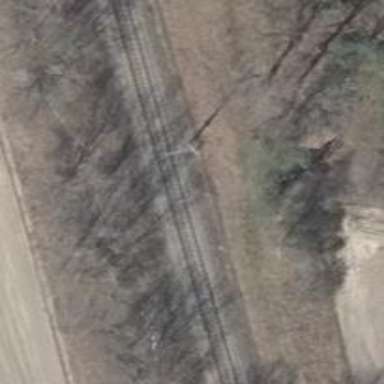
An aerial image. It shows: Railway signal.